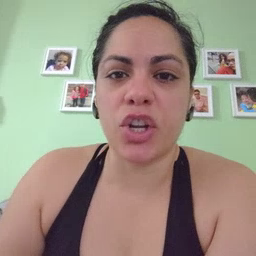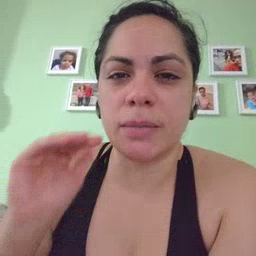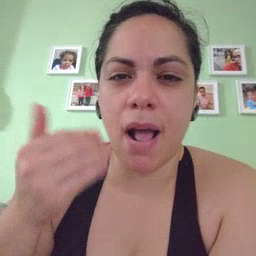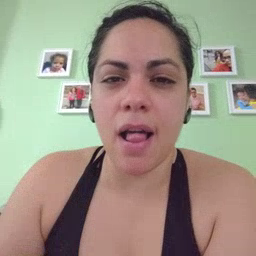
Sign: smile